RGB frame:
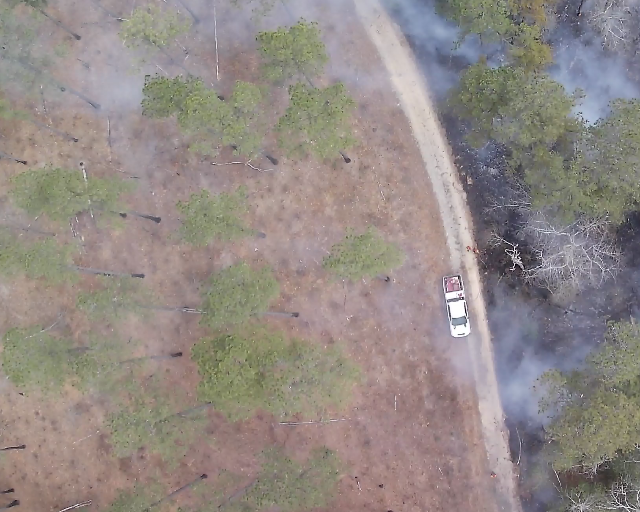
Thermal frame:
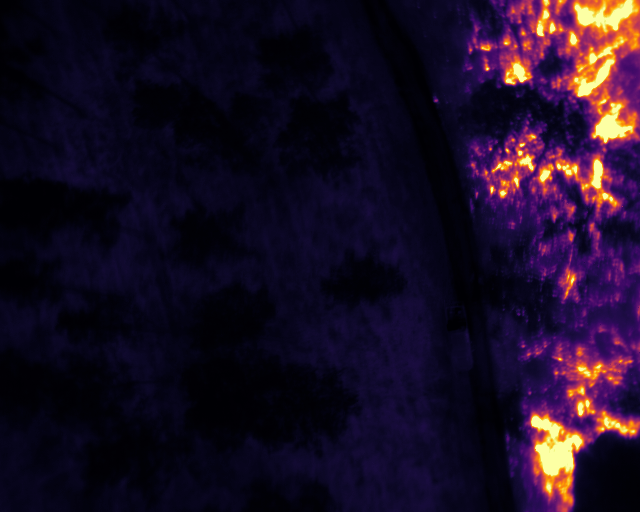
Captured: 2026-02-26 03:08:02
Pixels at or above 80 °C: 24274 (fraction of frame: 0.07408)